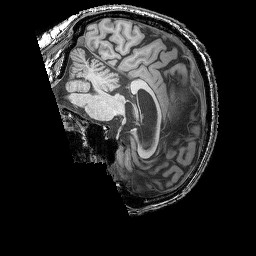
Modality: T1w
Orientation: sagittal
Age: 71
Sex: male
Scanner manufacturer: siemens
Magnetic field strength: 3 T
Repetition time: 2.25 s
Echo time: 0.00411 s